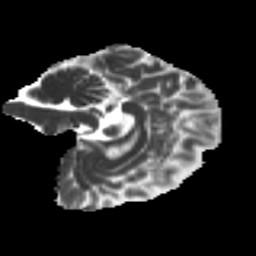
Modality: MD
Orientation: sagittal
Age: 32
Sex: female
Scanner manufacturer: ge
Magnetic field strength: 3 T
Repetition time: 7.8 s
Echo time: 0.0606 s